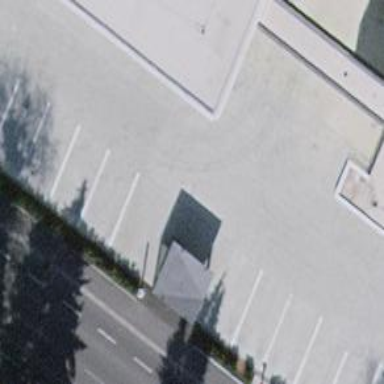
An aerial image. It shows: Parking aisle road that goes through building passage tunnel.